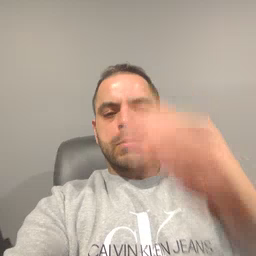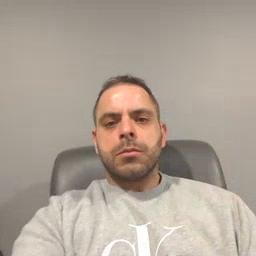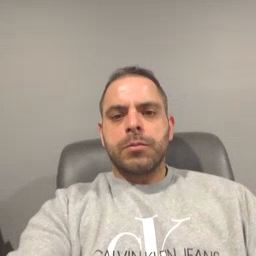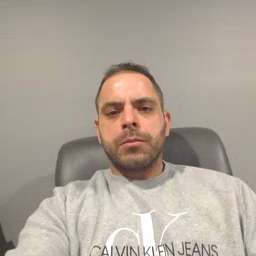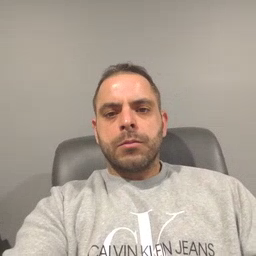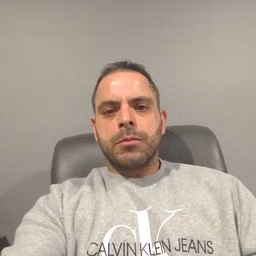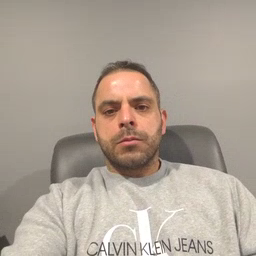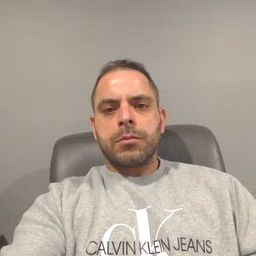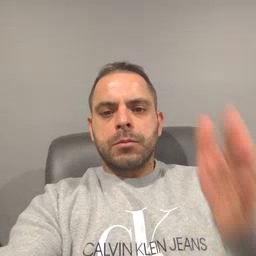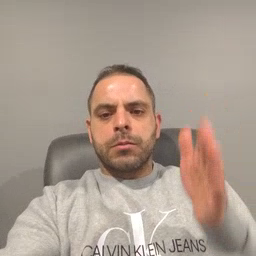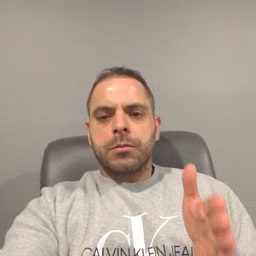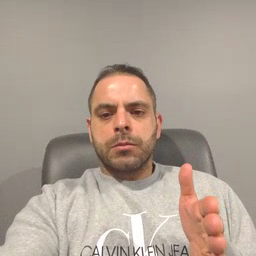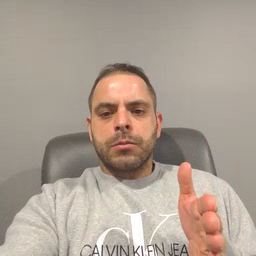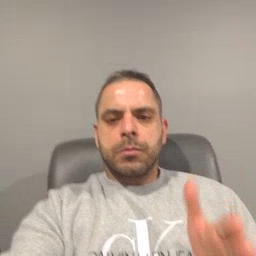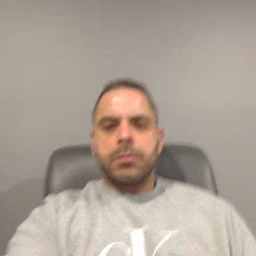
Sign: beside